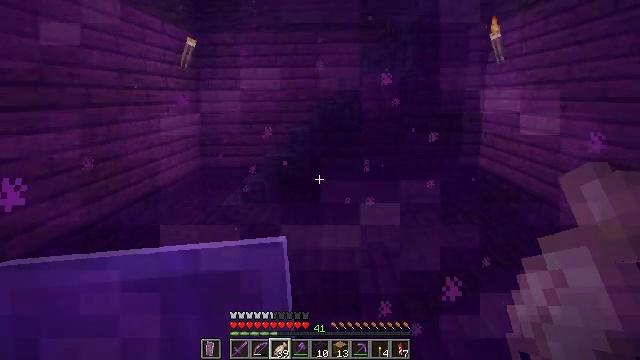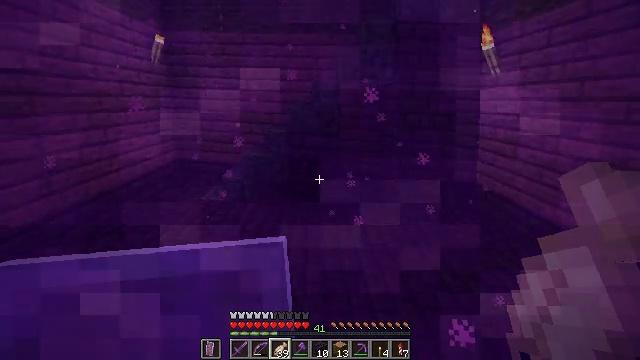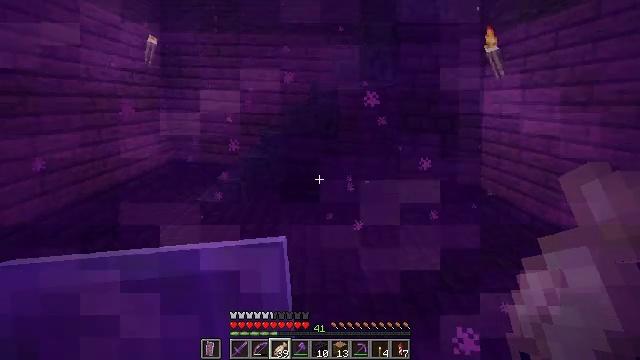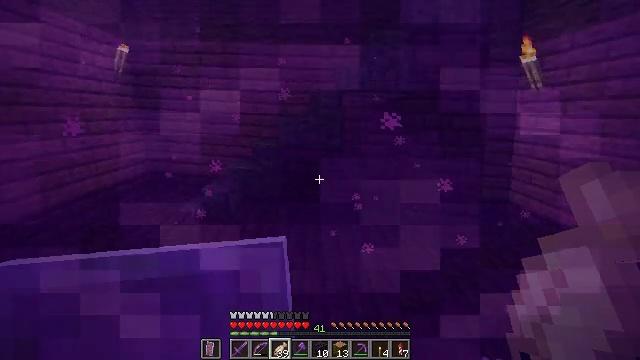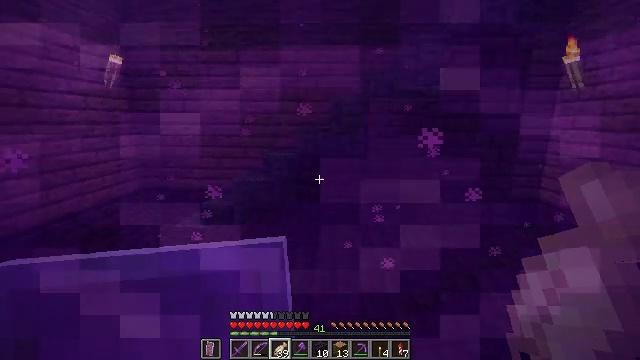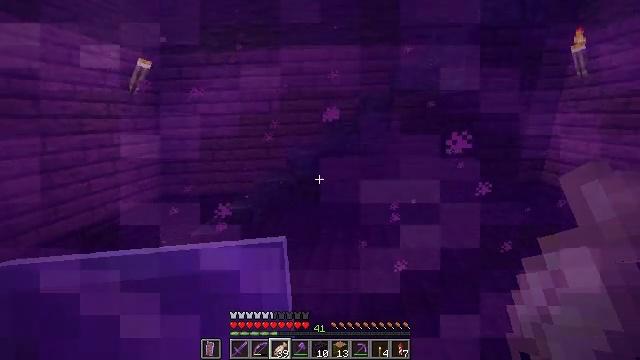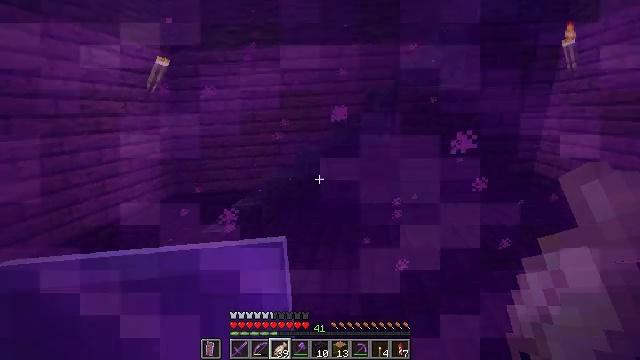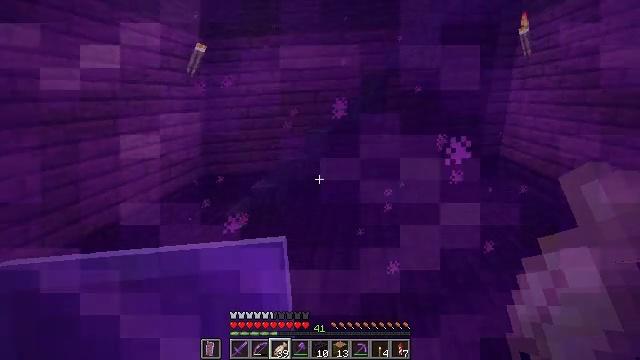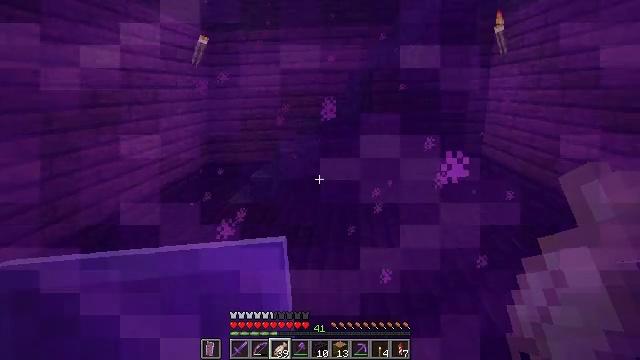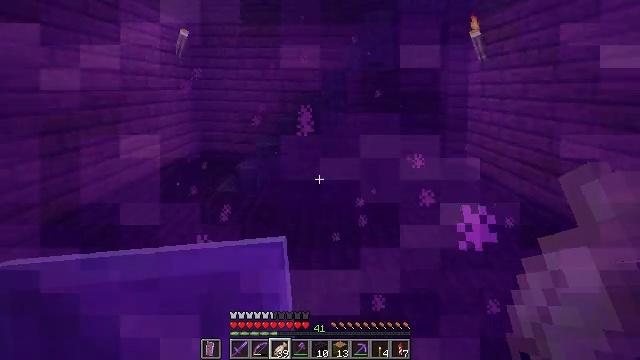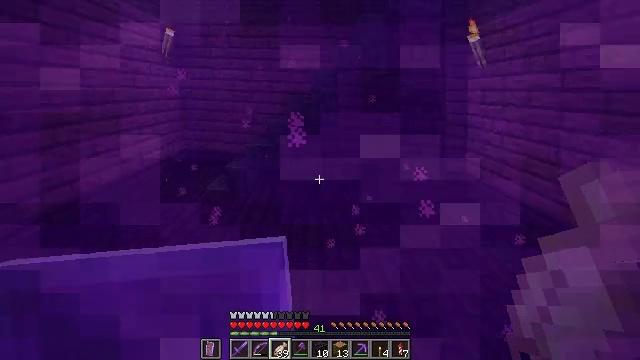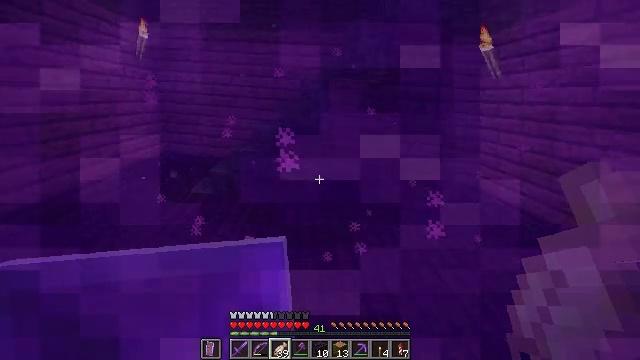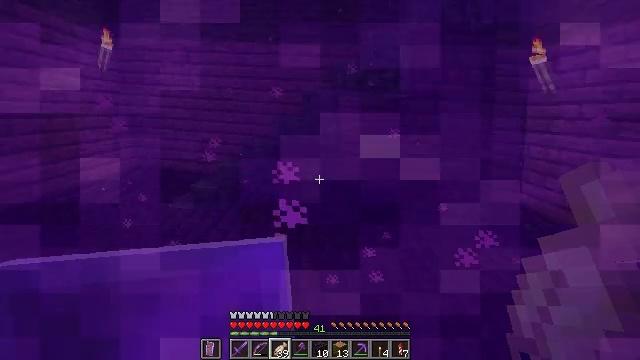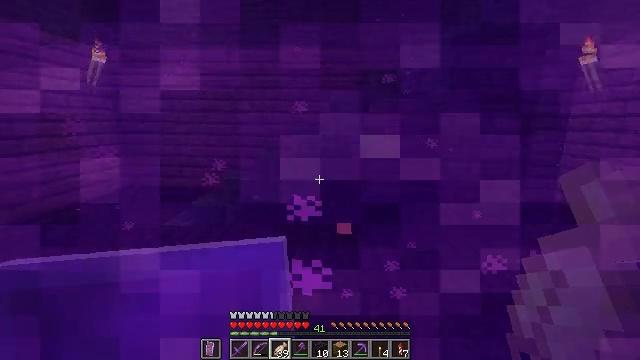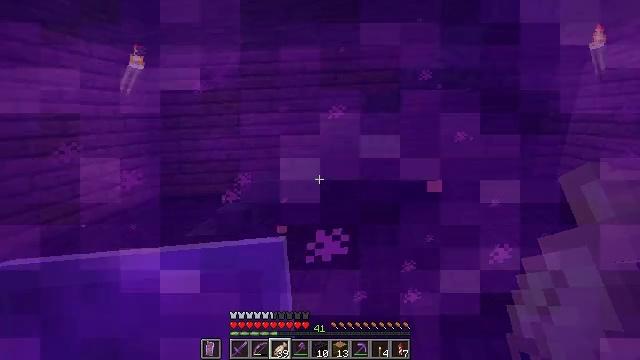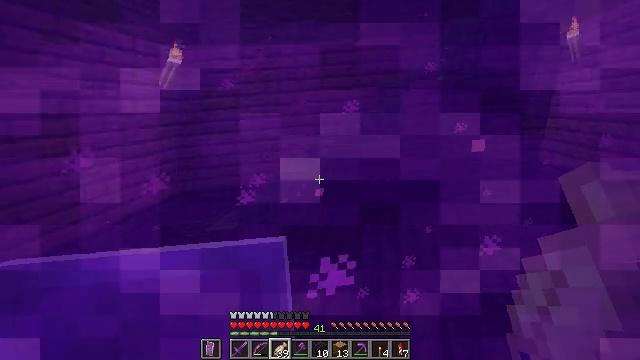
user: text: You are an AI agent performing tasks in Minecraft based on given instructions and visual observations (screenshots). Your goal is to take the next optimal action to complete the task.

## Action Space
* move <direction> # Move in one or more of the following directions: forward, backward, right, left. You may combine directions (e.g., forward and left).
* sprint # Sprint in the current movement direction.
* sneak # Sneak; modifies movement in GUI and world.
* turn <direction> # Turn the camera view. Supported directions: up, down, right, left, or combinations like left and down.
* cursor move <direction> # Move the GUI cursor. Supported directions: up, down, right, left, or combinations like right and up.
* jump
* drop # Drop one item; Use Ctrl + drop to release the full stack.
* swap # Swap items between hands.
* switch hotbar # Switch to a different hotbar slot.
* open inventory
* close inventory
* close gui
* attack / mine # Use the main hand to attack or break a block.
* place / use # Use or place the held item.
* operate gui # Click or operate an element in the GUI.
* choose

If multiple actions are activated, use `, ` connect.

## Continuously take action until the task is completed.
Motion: motion action
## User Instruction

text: Make brown dye by placing cocoa beans in the crafting slot.
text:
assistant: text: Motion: no_op
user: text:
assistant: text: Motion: no_op
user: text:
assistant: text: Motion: no_op
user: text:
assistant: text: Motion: no_op
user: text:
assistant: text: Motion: no_op
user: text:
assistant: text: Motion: no_op
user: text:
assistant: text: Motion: no_op
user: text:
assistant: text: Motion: no_op
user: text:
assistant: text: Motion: no_op
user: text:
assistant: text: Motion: no_op
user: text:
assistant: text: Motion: no_op
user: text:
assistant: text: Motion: no_op
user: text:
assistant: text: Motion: no_op
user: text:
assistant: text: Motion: no_op
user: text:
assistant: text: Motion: no_op
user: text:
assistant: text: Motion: no_op
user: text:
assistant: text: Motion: no_op
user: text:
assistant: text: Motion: no_op
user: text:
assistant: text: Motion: no_op
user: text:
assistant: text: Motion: no_op
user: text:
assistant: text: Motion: no_op
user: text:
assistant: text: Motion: no_op
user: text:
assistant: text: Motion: no_op
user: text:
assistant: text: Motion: no_op
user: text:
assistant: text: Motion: no_op
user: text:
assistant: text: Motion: no_op
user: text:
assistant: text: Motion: no_op
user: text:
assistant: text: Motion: no_op
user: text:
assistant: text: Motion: no_op
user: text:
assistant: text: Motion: no_op